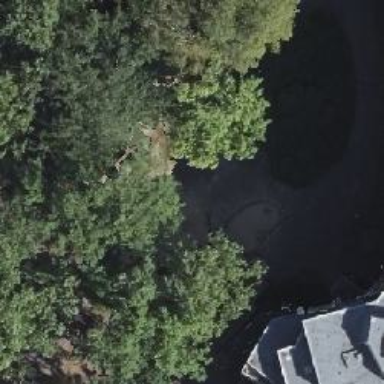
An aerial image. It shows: Playground featuring swings.